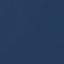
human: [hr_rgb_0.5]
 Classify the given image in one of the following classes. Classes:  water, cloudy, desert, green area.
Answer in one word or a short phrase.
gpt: water